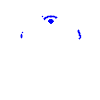
Particle: pion